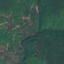
Land use / land cover: Forest